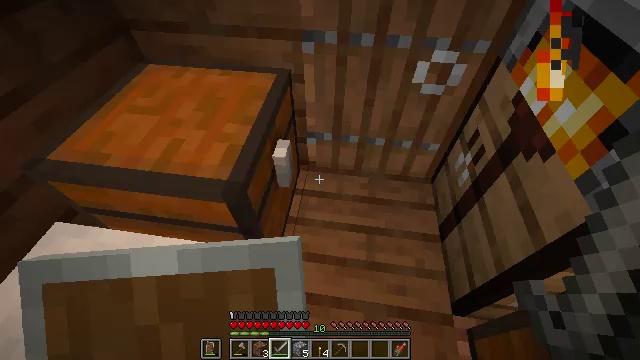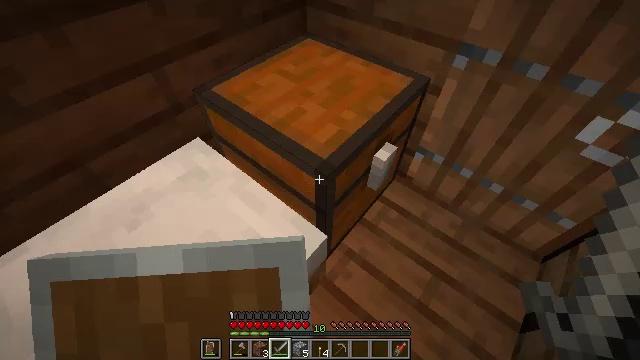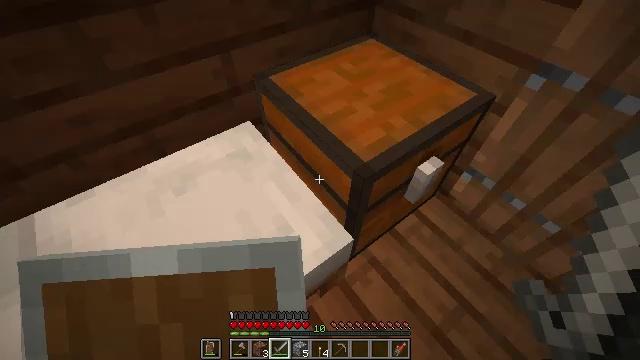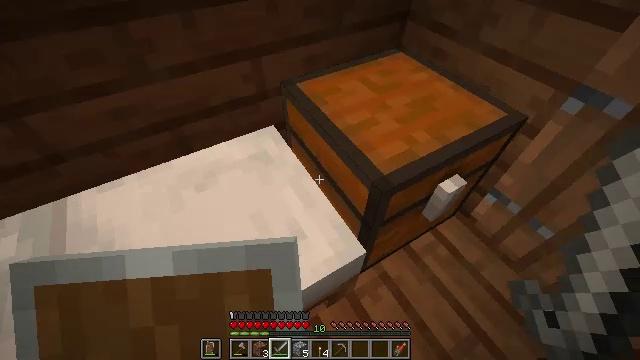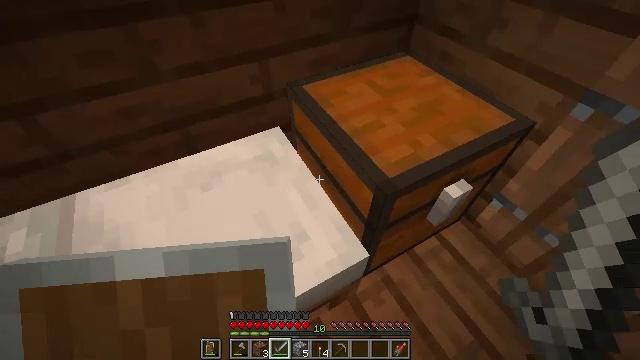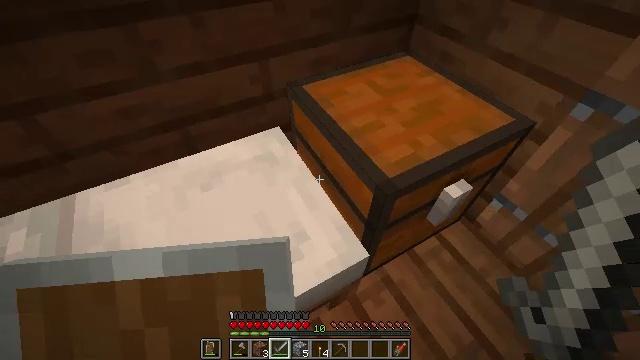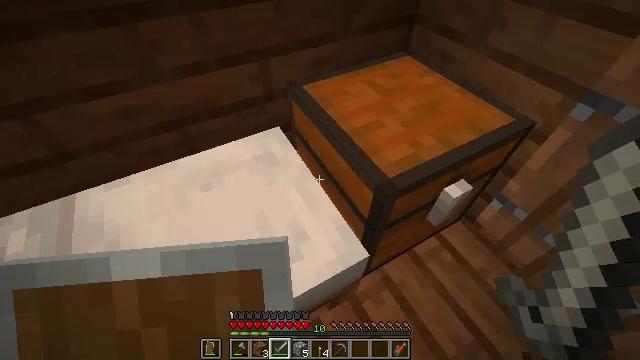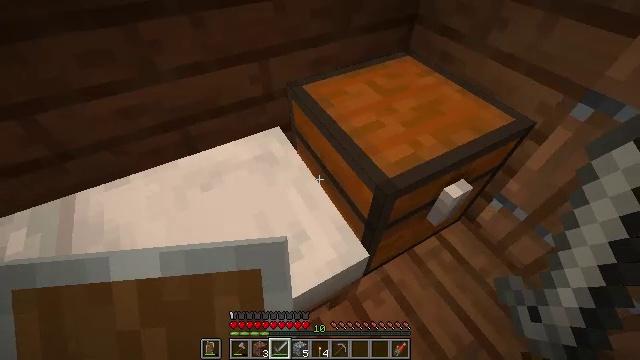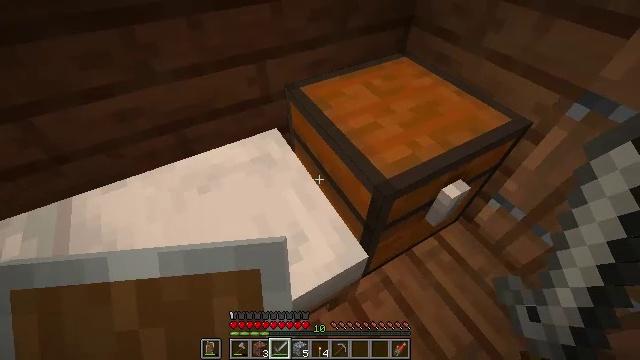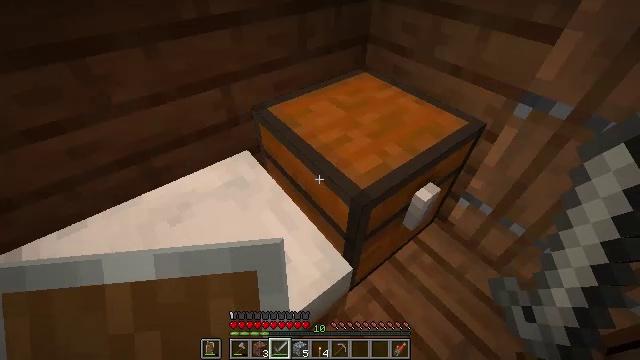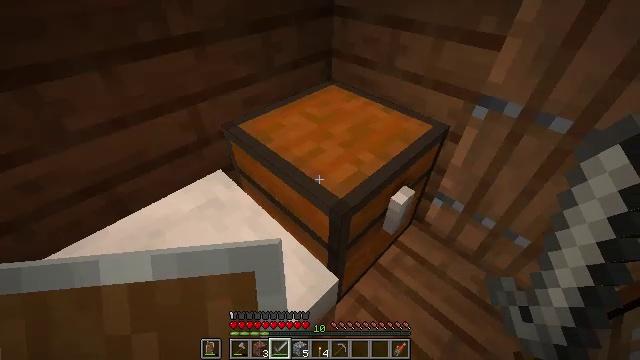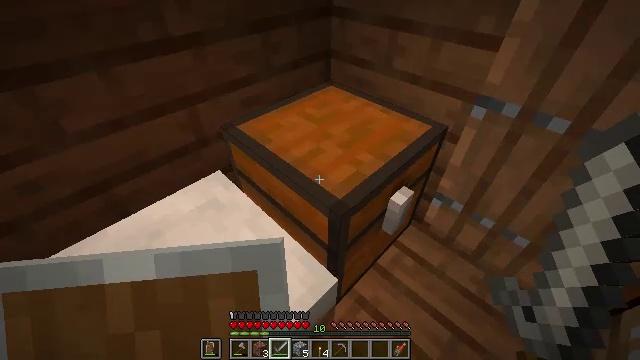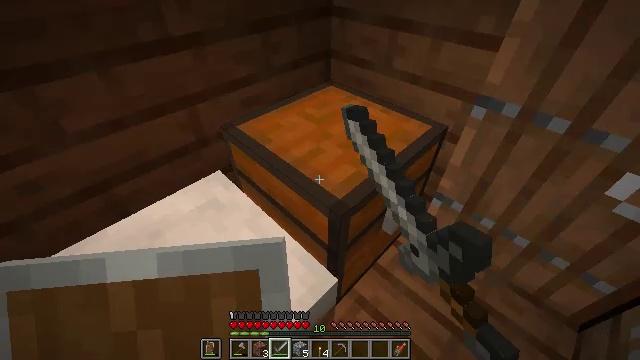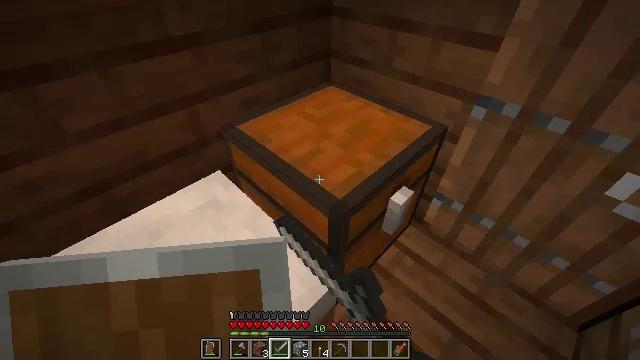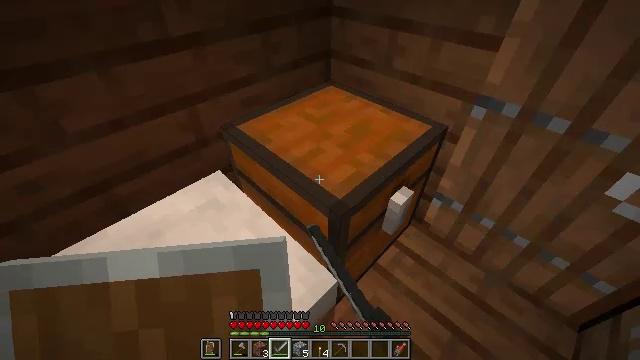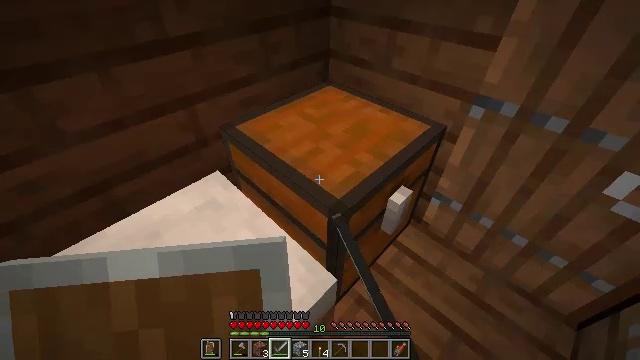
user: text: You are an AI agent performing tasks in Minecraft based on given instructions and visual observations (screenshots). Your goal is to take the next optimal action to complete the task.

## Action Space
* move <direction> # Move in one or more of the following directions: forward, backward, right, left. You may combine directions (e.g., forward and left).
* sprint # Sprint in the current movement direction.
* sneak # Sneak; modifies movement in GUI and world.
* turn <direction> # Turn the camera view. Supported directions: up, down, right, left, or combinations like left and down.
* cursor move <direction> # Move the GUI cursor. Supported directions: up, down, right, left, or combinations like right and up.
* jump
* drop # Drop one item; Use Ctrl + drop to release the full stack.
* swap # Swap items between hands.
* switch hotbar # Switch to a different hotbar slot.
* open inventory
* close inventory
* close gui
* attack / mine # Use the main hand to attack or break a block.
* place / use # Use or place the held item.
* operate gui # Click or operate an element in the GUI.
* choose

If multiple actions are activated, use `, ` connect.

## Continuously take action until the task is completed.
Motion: motion action
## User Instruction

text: Collect wheat crops.
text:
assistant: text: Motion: turn left
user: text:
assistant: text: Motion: turn left
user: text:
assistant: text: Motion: turn left and up
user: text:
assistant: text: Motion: turn left
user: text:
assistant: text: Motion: no_op
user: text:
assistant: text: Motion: no_op
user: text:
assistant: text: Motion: no_op
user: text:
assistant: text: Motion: no_op
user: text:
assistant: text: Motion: turn right and up
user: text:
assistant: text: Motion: turn right and up
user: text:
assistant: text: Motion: use / place
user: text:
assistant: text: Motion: use / place
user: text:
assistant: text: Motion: use / place
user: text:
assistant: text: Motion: no_op
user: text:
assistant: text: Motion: no_op
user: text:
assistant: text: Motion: no_op
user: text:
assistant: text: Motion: no_op
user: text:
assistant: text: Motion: no_op
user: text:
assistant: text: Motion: no_op
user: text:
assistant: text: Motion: no_op
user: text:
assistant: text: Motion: no_op
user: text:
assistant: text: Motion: no_op
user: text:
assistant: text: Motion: no_op
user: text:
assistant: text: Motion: no_op
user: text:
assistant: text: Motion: cursor move up
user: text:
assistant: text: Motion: cursor move left and up
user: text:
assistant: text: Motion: no_op
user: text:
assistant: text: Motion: no_op
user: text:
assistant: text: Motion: no_op
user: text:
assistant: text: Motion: no_op